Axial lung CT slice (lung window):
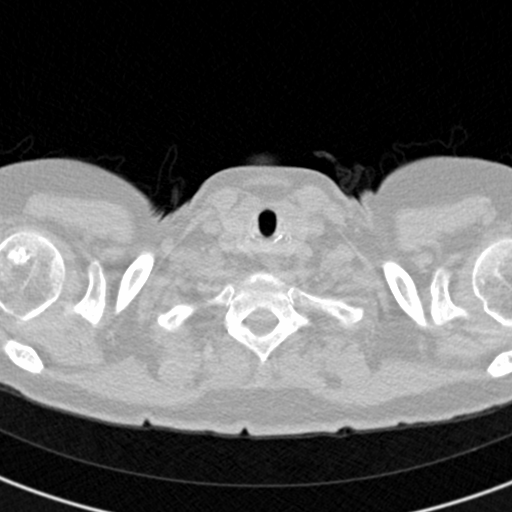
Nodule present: no